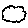
Label: cloud